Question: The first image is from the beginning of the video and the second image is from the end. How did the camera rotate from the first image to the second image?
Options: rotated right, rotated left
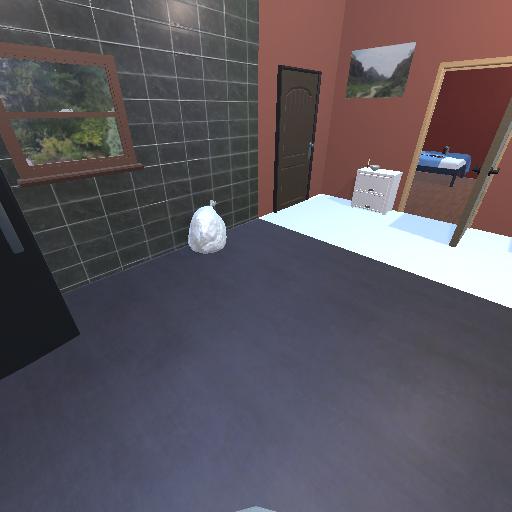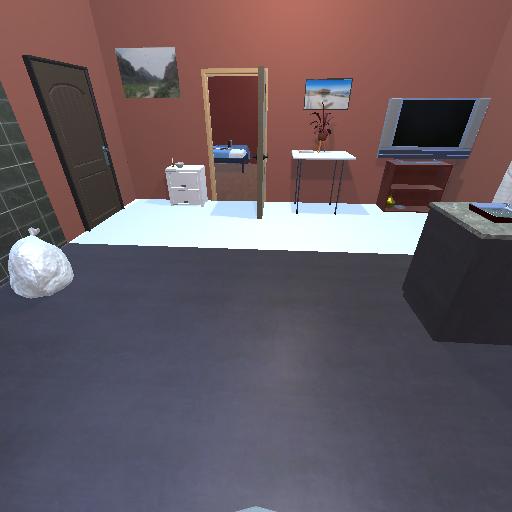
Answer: rotated right